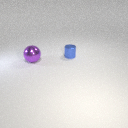
small blue metal cylinder to the right of large purple metal sphere